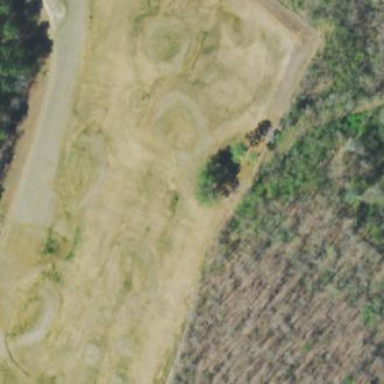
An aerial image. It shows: Grassy area designated for driving range golf.